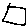
Label: square